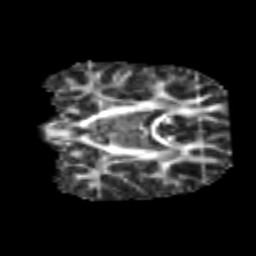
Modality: FA
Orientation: coronal
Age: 7
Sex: male
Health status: healthy